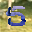
Label: 5